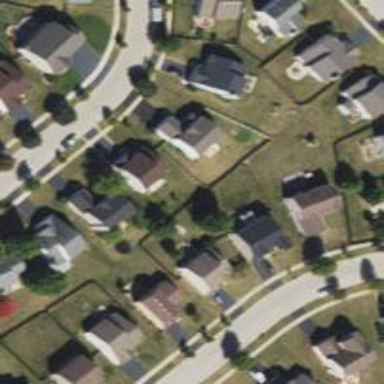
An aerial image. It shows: Neighborhood.